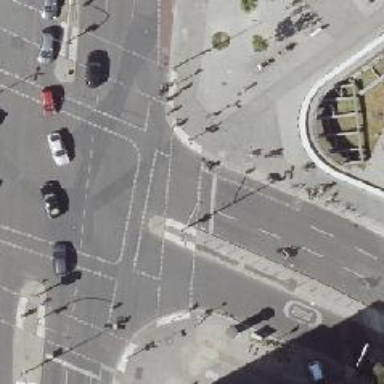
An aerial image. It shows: Crossing on the footway with traffic signals.